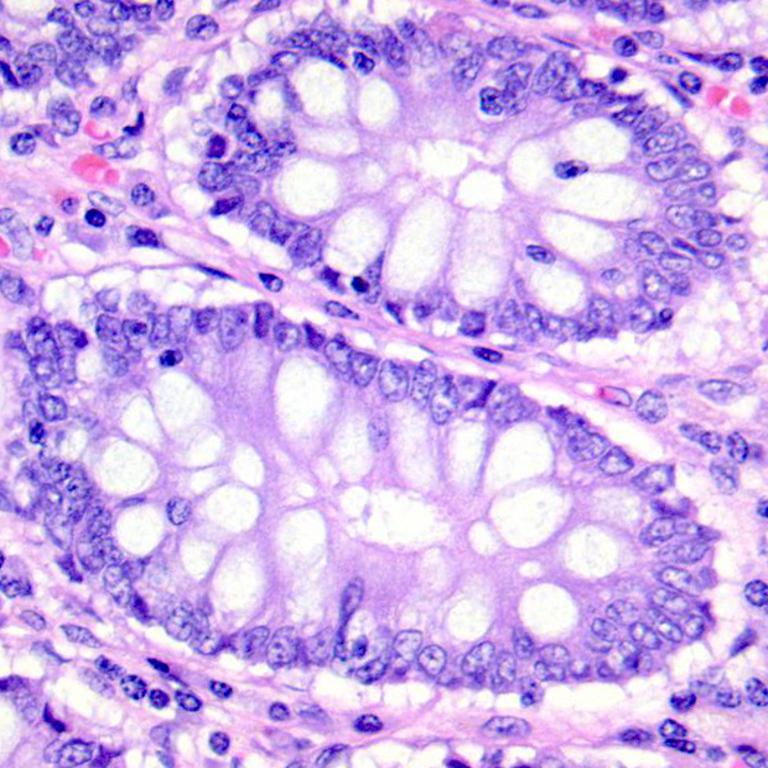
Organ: colon
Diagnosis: benign